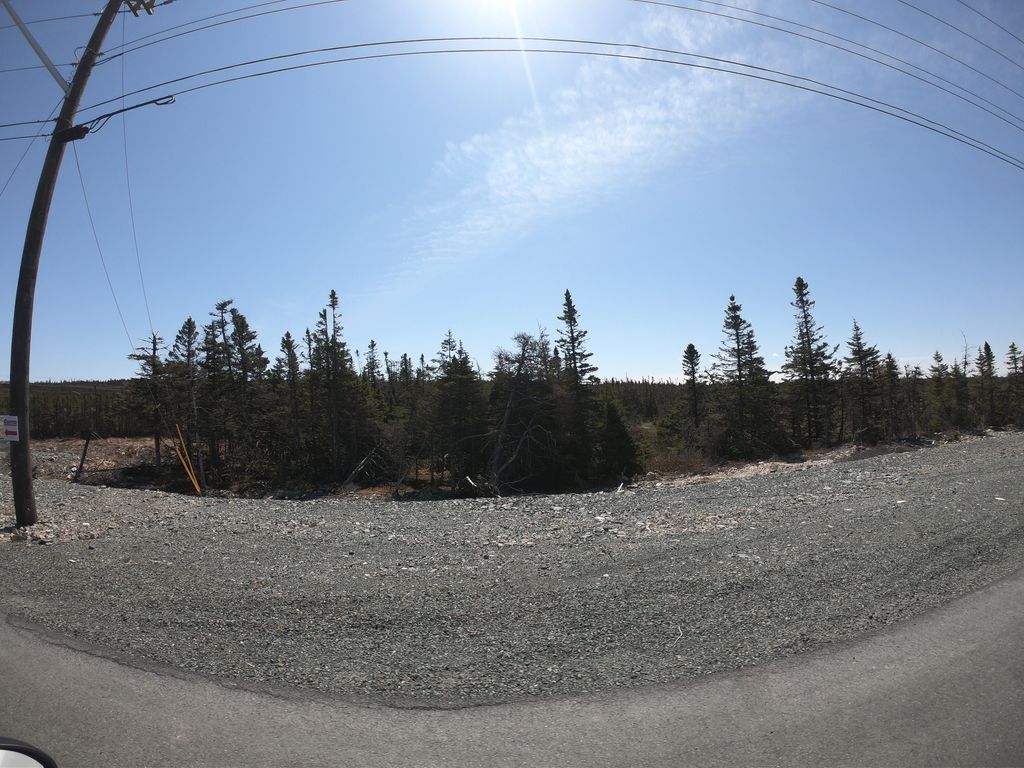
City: st_johns